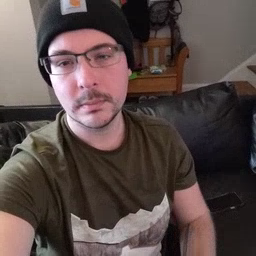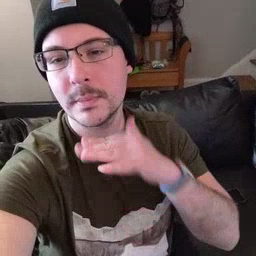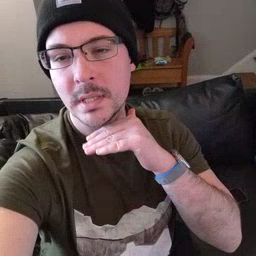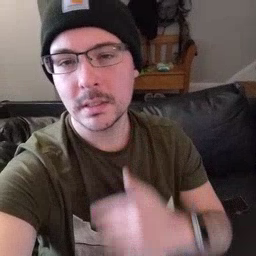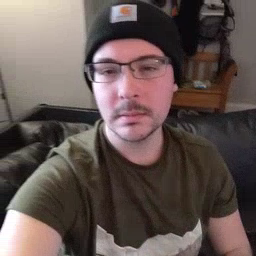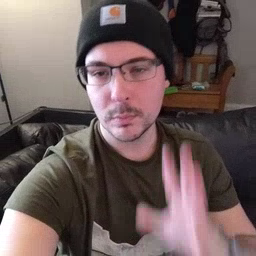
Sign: pig